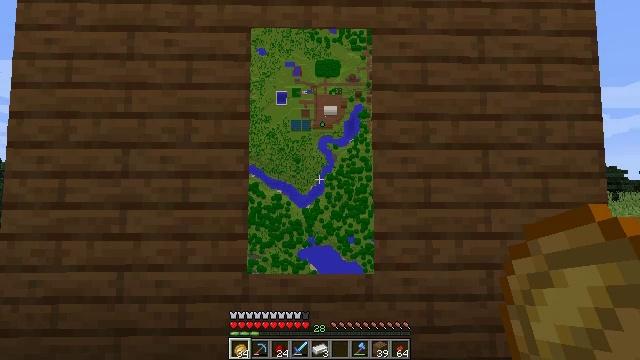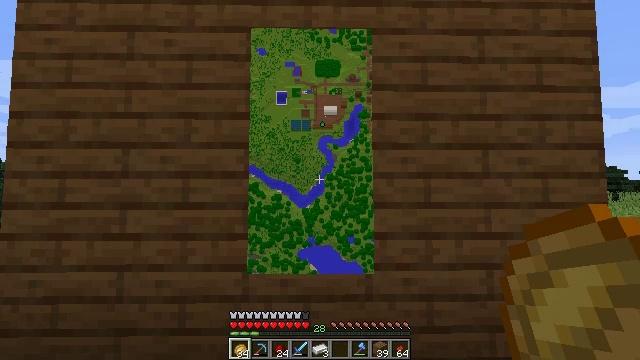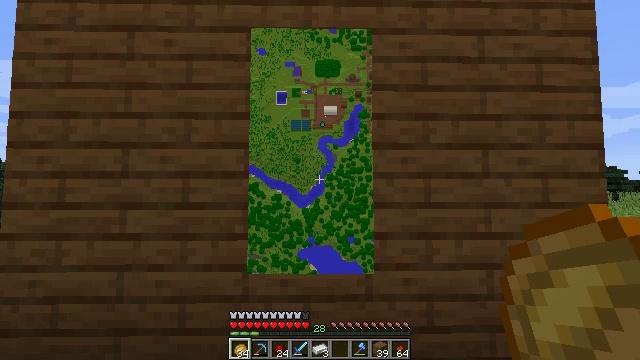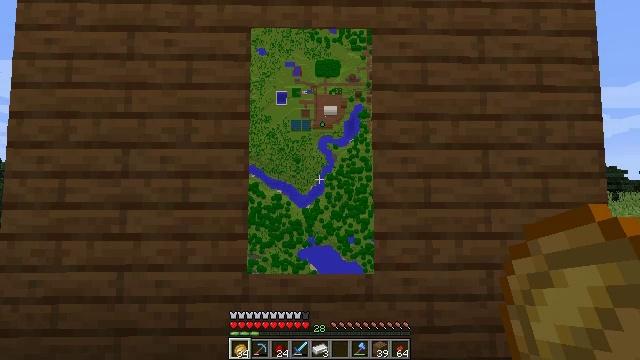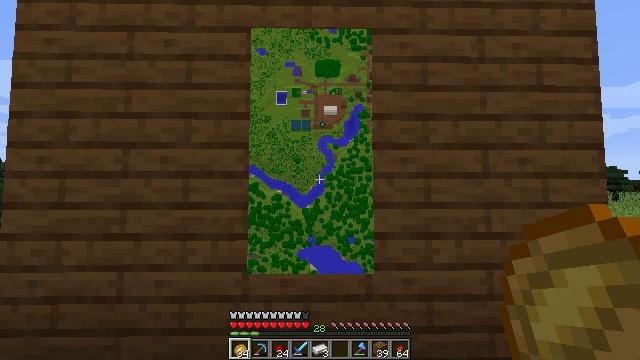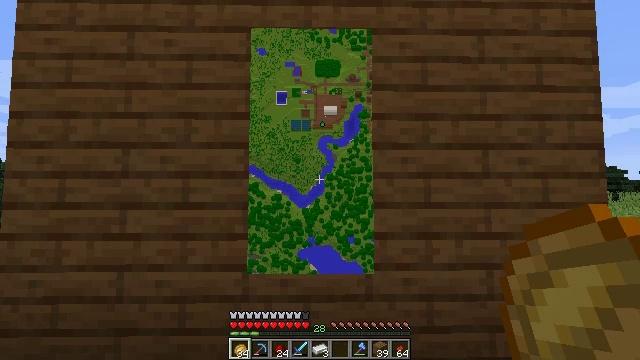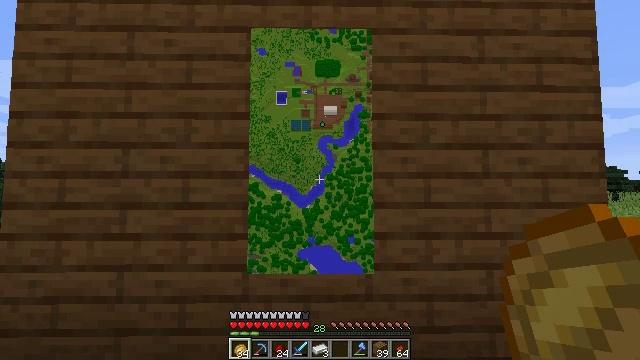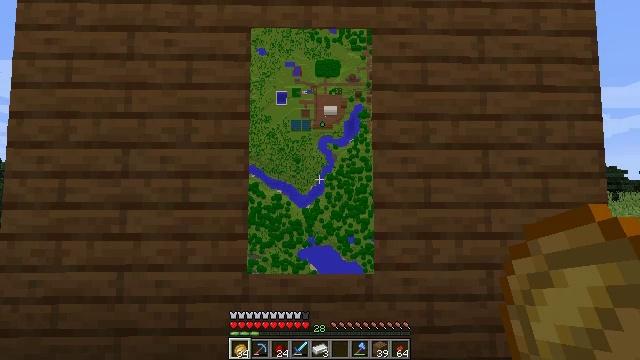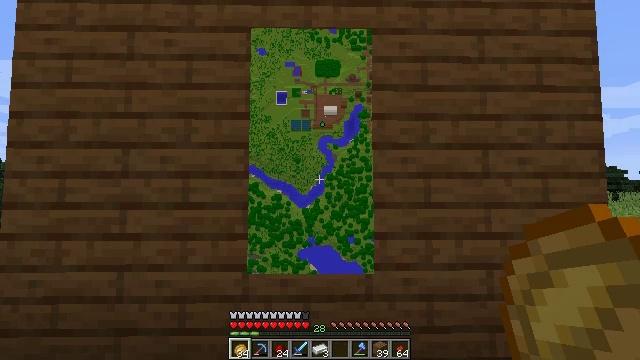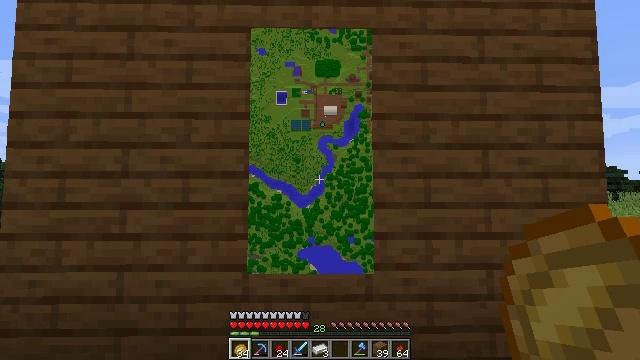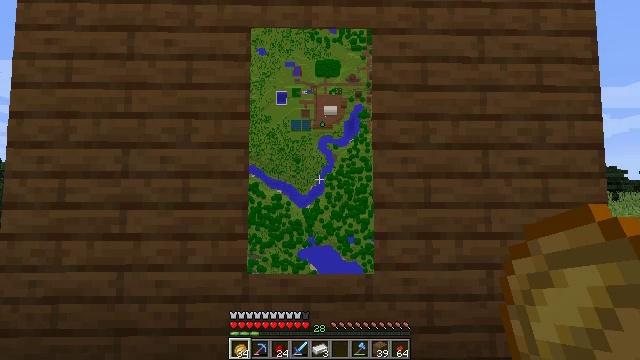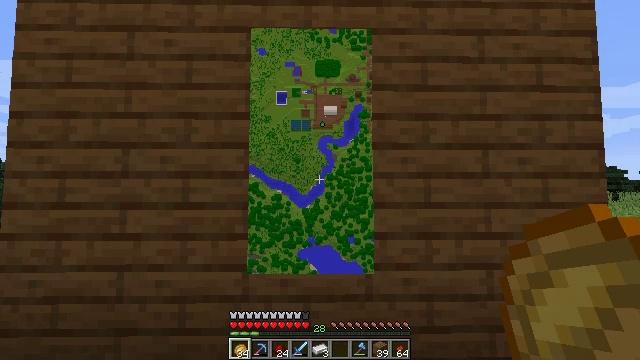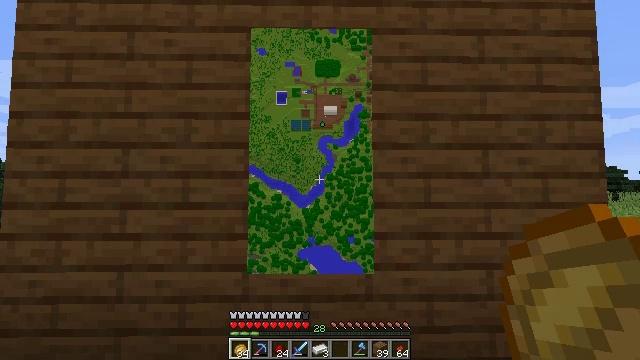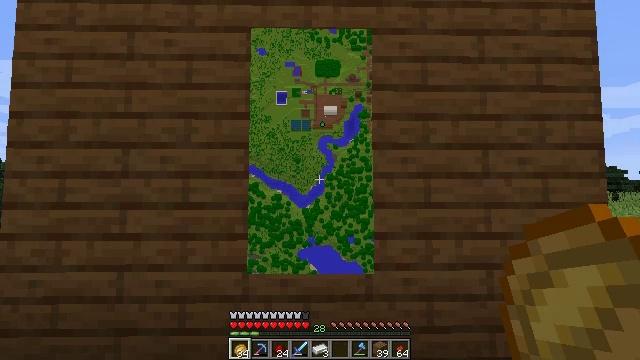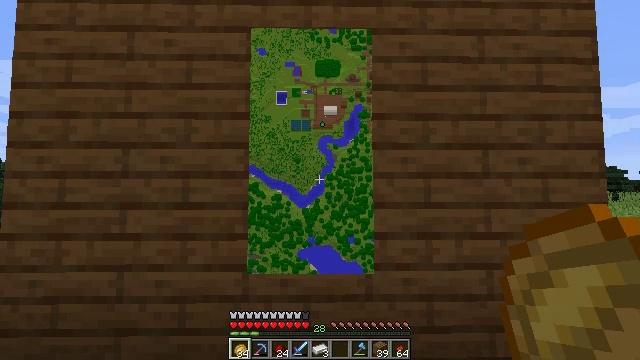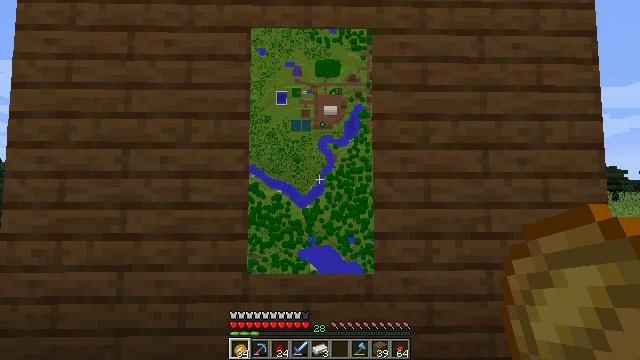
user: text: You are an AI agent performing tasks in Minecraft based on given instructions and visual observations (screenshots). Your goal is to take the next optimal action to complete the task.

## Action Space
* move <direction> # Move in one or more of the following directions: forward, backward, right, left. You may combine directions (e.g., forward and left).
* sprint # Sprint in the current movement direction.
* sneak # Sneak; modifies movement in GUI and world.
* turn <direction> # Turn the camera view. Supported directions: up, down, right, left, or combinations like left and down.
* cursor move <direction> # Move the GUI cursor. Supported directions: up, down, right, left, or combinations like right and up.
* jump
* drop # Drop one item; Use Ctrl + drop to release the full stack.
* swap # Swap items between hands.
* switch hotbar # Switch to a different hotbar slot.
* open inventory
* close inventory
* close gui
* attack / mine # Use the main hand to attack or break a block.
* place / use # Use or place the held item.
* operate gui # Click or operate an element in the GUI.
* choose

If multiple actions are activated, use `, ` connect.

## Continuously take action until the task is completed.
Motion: motion action
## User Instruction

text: Craft the item frame with sticks and leather.
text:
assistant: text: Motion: no_op
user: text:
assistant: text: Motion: no_op
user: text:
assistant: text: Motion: no_op
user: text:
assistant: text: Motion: no_op
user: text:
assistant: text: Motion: no_op
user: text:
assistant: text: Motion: no_op
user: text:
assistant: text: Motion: no_op
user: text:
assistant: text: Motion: no_op
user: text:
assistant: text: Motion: no_op
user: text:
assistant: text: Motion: no_op
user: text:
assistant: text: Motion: no_op
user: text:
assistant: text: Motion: no_op
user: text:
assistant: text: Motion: no_op
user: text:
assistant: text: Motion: no_op
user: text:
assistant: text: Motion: no_op
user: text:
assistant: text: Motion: no_op
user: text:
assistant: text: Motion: no_op
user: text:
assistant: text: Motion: no_op
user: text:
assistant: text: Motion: no_op
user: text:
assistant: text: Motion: no_op
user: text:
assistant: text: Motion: no_op
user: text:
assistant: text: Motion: no_op
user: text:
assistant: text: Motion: no_op
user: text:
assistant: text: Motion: no_op
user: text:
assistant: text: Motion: no_op
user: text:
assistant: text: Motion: no_op
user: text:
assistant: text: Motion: no_op
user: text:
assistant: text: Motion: no_op
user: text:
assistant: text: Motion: no_op
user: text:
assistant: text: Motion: no_op